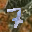
Label: 7